Question: I have a php application to upload excel files to server.I use ajax to send data to server.But some times the ajax call works repeatedly.I called the ajax function in button click as
'''
$(document).on("click", "#btnContinue", function() {
$.ajax({
url: "ExcelColDesptn.php",
data: data,
type: 'post',
success: function(response) {}
});
'''
HTML:
'''
<button id="btnContinue" name="btnContinue" class="btn btn-primary ">Continue </button>
'''
I use firebug to fix it, it shows
I don't know why it happens. Here 'ExcelColDesptn.php' is called 3 times and 'SaveExcelToServer.php' is called 4 times. Sometimes it works exactly 1 time. Any help?
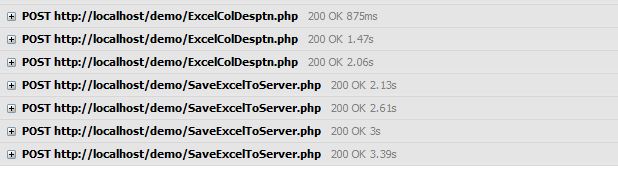
Answer: The function you have, is this binding in another function? Which is called multiple times? Because this is a LIVE binding which means, the binding exists even if the content is update.
So I expect the following:
- - - - -
Solution:
1. Make it a normal binding $("#btnContinue").on("click", fn)
2. Put your binding only in document ready, and not in a function which is called multiple times
3. use $("#btnContinue").off("click") before your new binding (which is the most ugly solution)